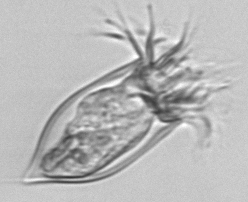
Label: Tintinnina